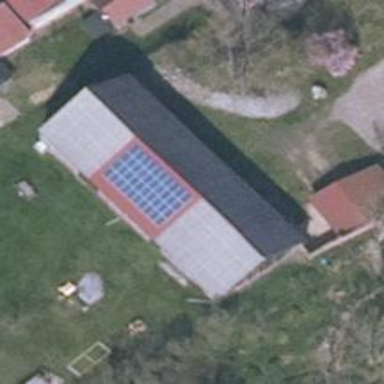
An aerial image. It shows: Small solar photovoltaic panel generator is producing electricity.